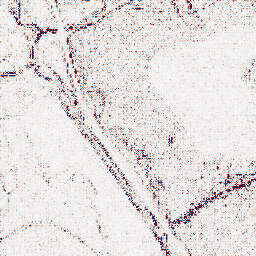
Category: wavelet
Decomposition family: wavelet_dwt
Decomposition parameters: wavelet: db2
level: 1
Upsampling method: sinc_hamming
Upsampling parameters: scale: 2
kernel_size: 4
Upsampling scale: 2